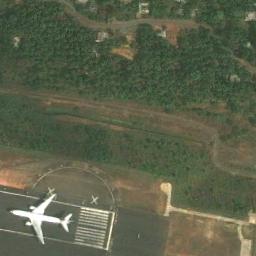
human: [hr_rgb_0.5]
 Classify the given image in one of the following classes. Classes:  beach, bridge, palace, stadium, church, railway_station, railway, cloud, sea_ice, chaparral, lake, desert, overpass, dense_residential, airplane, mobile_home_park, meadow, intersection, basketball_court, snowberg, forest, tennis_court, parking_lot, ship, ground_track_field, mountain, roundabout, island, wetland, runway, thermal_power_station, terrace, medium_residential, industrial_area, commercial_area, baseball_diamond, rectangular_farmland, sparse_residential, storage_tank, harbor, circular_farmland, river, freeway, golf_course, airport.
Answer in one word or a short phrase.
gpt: airplane